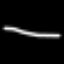
Label: line